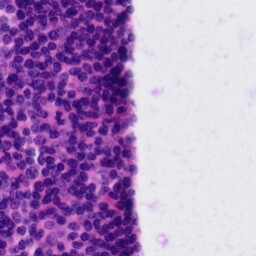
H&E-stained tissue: Tonsil